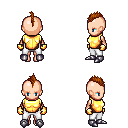
a pixel art fantasy rpg character, female body template, human, light skin, gold chest armor, white pants, brunette mohawk hairstyle, gold gloves, metal boots, four views (front, back, left, right), 2x2 character sprite sheet, small pixel art, hard edges, no anti-aliasing